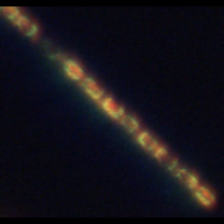
Taxon: Skeletonema
Group: Diatoms